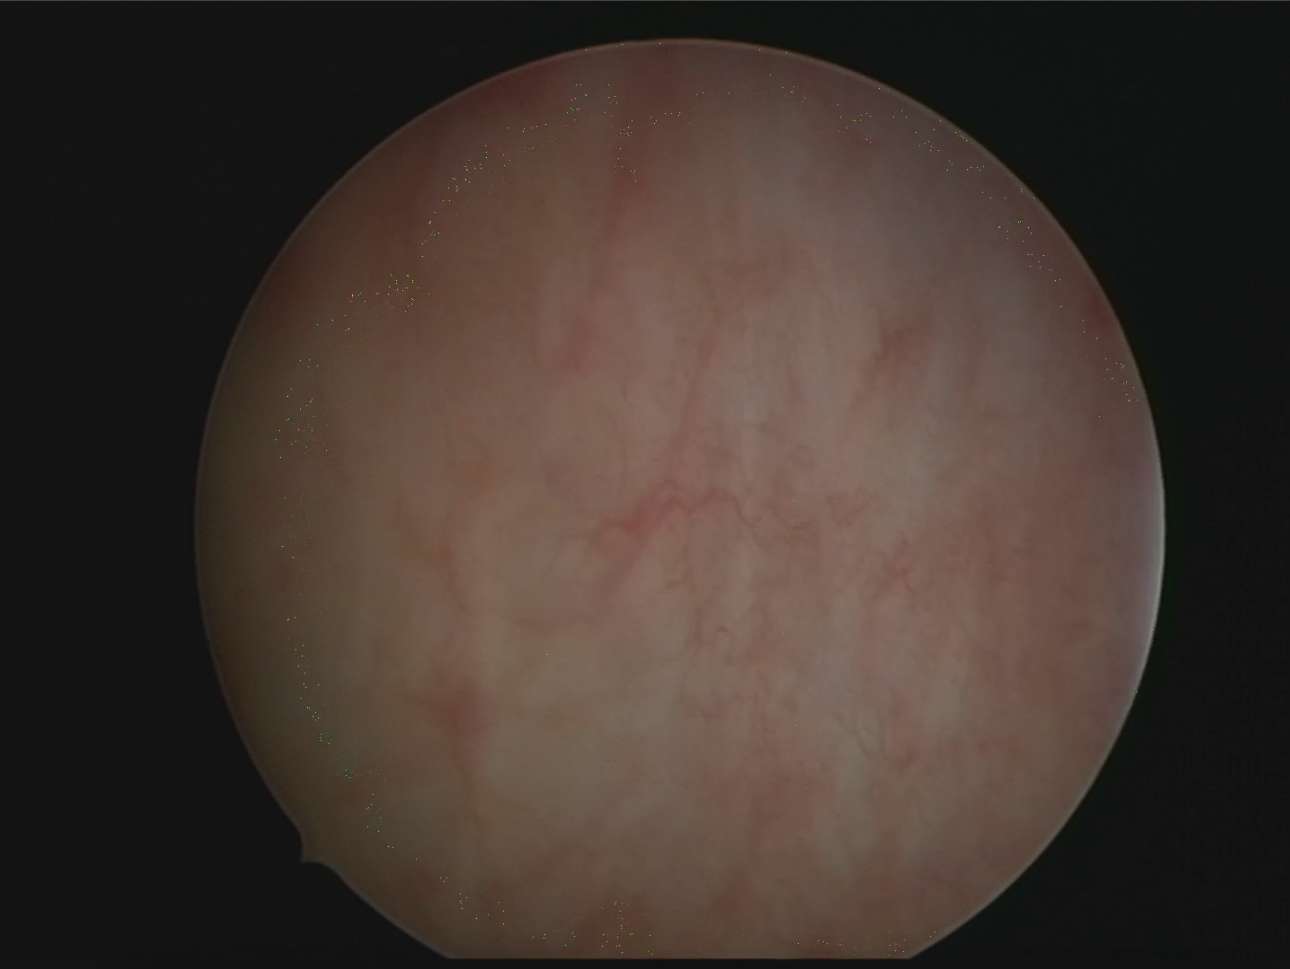
Modality: WLC
Class: Normal mucosa
Lesion: L0
Bladder cancer association: No